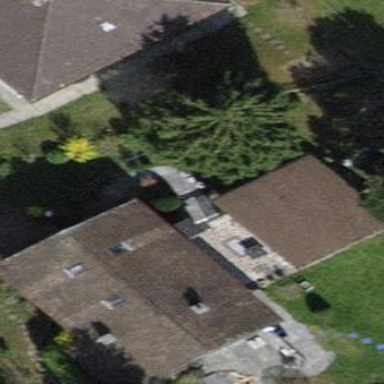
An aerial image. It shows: Building with tile roof.